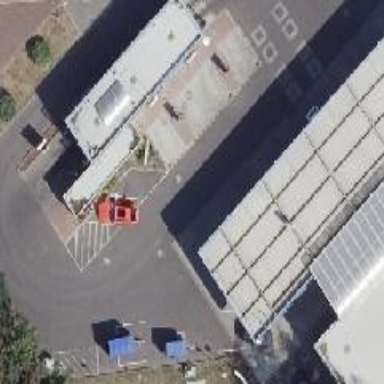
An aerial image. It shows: Building serving as car wash facility.